Question: I am not much familiar with "Wpf" and "Telerik" Controls.
I am using
'''
telerik RadTimeline
'''
and want to show timeline in
'''
HourInterval.
'''
User can select start and end date and timeline will show interval in Hour basis.
But the problem with this timeline is that it is showing only the Hours but not the date in which this Hour exist.So, User can be confused.
It will be great if the Date can be shown in the topmost row of the timeline
You can check this code by scrolling in debugging mode.
'''
<telerik:RadTimeline x:Name="timeline"
VerticalScrollBarVisibility="Visible"
PeriodStart="1-Jan-2010 12:00:00 AM" PeriodEnd="3-Jan-2010 11:59:59 PM">
<telerik:RadTimeline.Intervals>
<telerik:HourInterval />
</telerik:RadTimeline.Intervals>
</telerik:RadTimeline>
'''
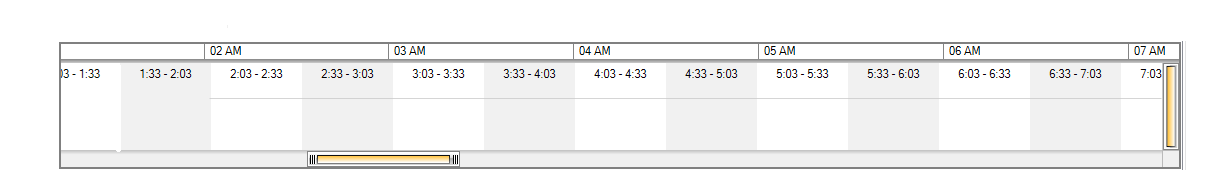
Answer: You can achieve this by creating a custom IntervalFormatterProvider
'''
<Window xmlns:telerik="http://schemas.telerik.com/2008/xaml/presentation"
xmlns:formatter="clr-namespace:YouFormatterNamespace"
>
<telerik:RadTimeline x:Name="timeline"
VerticalScrollBarVisibility="Visible"
PeriodStart="1-Jan-2010 12:00:00 AM" PeriodEnd="3-Jan-2010 11:59:59 PM">
<telerik:RadTimeline.Resources>
<formatter:HourFormatterProvider x:Key="HourFormatterProvider">
</formatter:HourFormatterProvider>
</telerik:RadTimeline.Resources>
<telerik:RadTimeline.Intervals>
<telerik:HourInterval FormatterProvider="{StaticResource HourFormatterProvider}"/>
</telerik:RadTimeline.Intervals>
</telerik:RadTimeline>
</Window>
'''
Provider example:
'''
public class HourFormatterProvider : IIntervalFormatterProvider
{
private static readonly Func<DateTime, string>[] formatters;
private Func<DateTime, string>[] intervalSpanFormatters;
static HourFormatterProvider()
{
formatters = new Func<DateTime, string>[]
{
date => date.ToString("yy/MM/dd HH:mm:ss")
};
}
public Func<DateTime, string>[] GetFormatters(IntervalBase interval)
{
return formatters;
}
public Func<DateTime, string>[] GetIntervalSpanFormatters(IntervalBase interval)
{
if (this.intervalSpanFormatters == null)
{
this.intervalSpanFormatters = new Func<DateTime, string>[]
{
date => String.Format("{0} - {1}", date.ToString("dddd H:mm"), interval.IncrementByCurrentInterval(date).ToString("H:mm"))
};
}
return this.intervalSpanFormatters;
}
}
'''